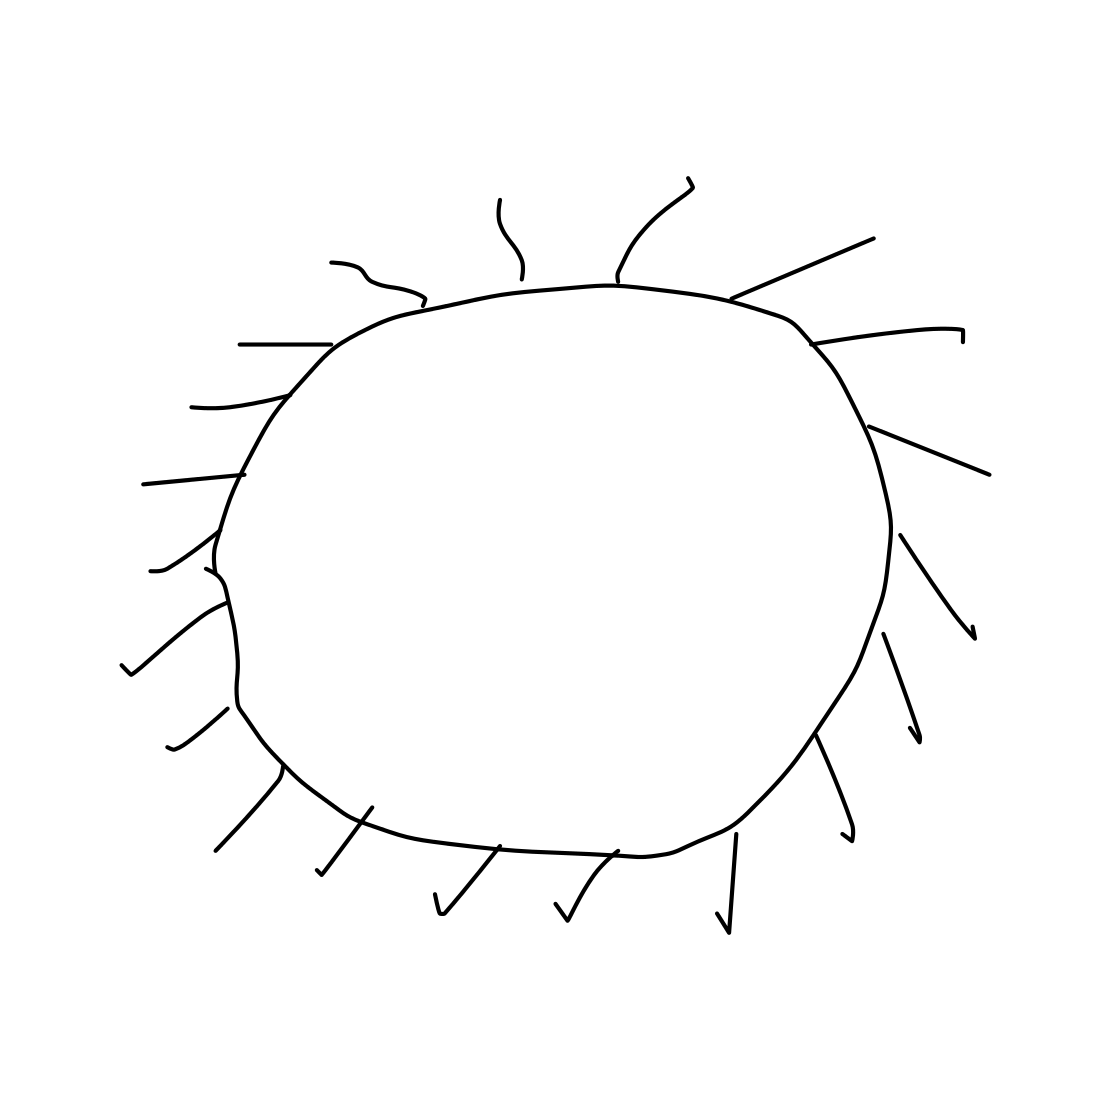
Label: sun